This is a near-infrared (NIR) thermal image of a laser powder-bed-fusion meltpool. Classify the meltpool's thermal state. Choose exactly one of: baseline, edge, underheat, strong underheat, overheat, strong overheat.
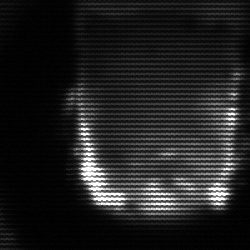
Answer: baseline